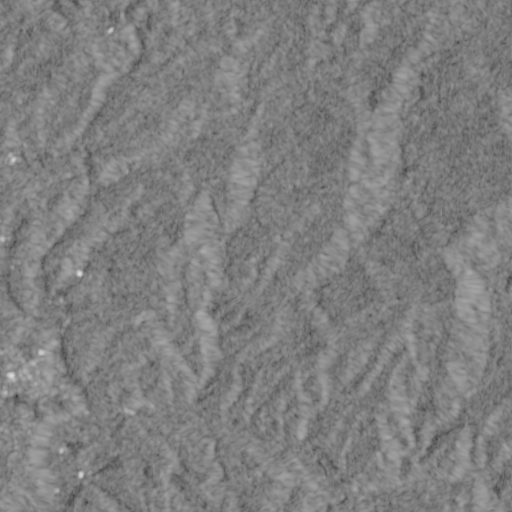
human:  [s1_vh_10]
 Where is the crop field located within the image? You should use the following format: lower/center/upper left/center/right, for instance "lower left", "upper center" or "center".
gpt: The crop field is located in the lower left of the image.
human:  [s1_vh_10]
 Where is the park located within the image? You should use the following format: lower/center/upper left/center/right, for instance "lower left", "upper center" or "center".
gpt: The park is located in the lower left of the image.
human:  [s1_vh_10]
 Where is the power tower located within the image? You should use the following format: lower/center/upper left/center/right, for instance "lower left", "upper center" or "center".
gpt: The power tower is located in the right of the image.
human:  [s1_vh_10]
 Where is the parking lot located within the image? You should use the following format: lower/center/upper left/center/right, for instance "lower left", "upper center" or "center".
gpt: There is no parking lot in the image.

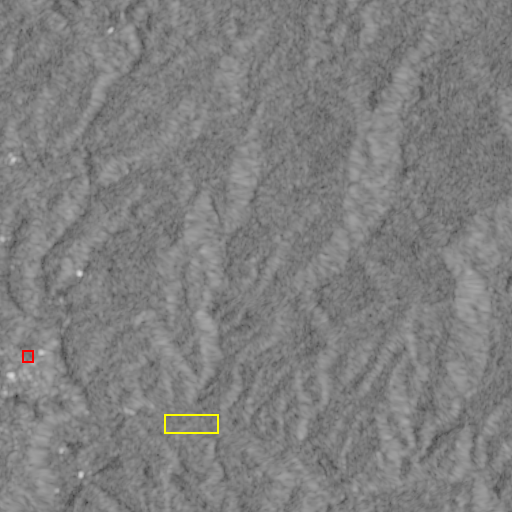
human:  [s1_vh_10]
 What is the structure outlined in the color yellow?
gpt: The structure outlined in yellow is a crop field.
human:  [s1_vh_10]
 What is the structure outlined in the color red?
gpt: The structure outlined in red is a park.
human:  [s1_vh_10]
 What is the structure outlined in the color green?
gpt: There is no green outline.